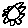
Label: sun